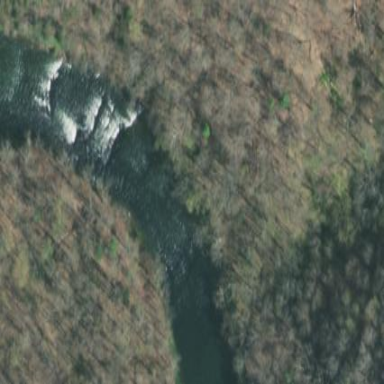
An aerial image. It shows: Scene featuring rapids in waterway.